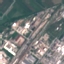
Land use / land cover class: Industrial